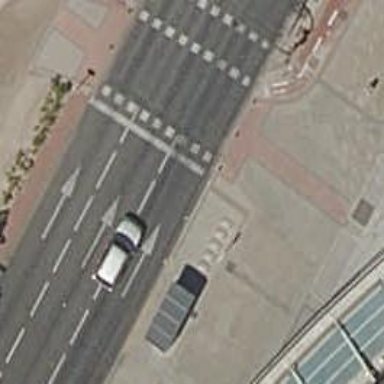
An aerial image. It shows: Road with traffic signals.